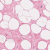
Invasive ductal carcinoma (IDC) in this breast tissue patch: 0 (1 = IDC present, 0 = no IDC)